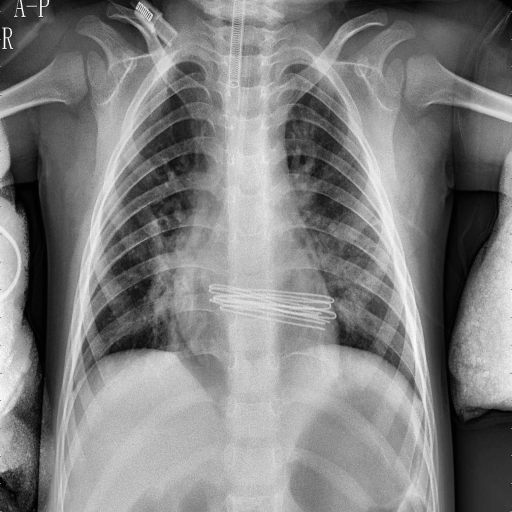
Finding: PNEUMONIA